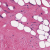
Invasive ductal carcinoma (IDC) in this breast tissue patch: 0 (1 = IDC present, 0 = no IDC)